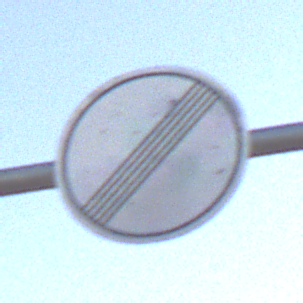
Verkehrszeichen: EndeSaemtlicherBegrenzungen
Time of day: SunriseSunset
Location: Outdoor (Nature)
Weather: Clear
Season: NotSpecified
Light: Natural